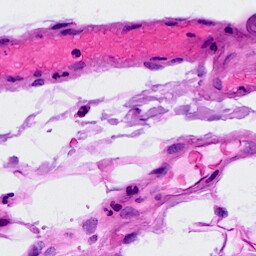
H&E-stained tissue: Breast